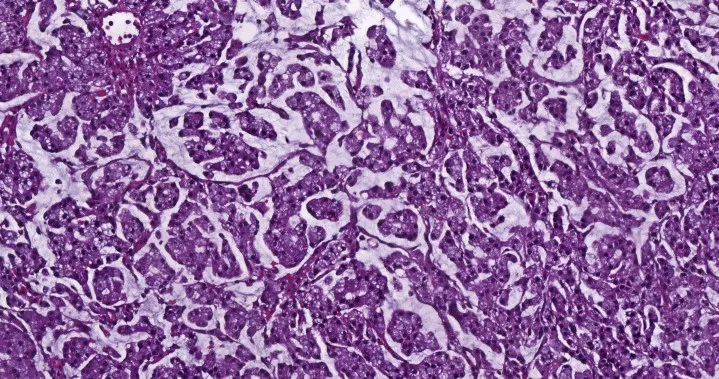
Mucinous adenocarcinoma with a goblet cell pattern, H&E x22.3.
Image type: pathology (h&e)